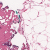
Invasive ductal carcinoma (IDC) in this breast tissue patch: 0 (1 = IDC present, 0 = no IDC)